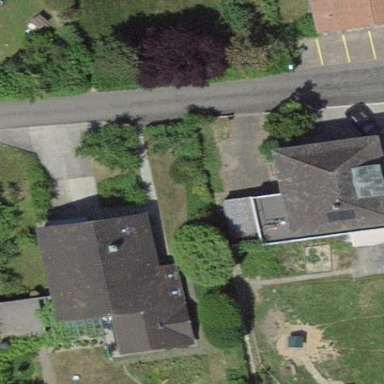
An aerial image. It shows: Building with tile roof.